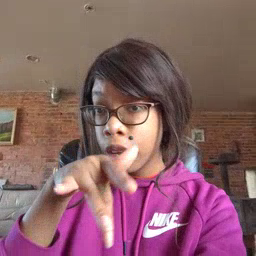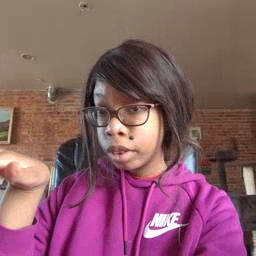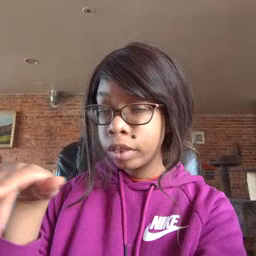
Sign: empty